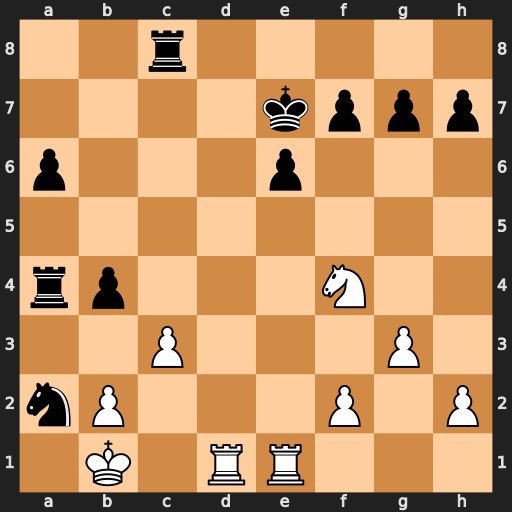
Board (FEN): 2r5/4kppp/p3p3/8/rp3N2/2P3P1/nP3P1P/1K1RR3
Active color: w
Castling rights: -
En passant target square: -
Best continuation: Nd5+ Kf8 Nb6 Nxc3+ bxc3